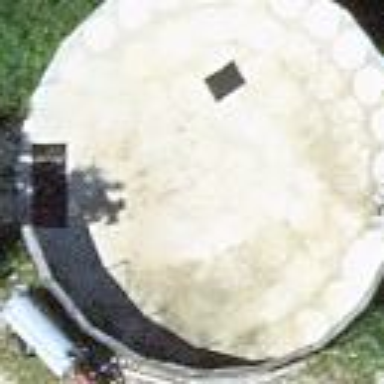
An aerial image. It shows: Storage tank that is man-made.